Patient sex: F
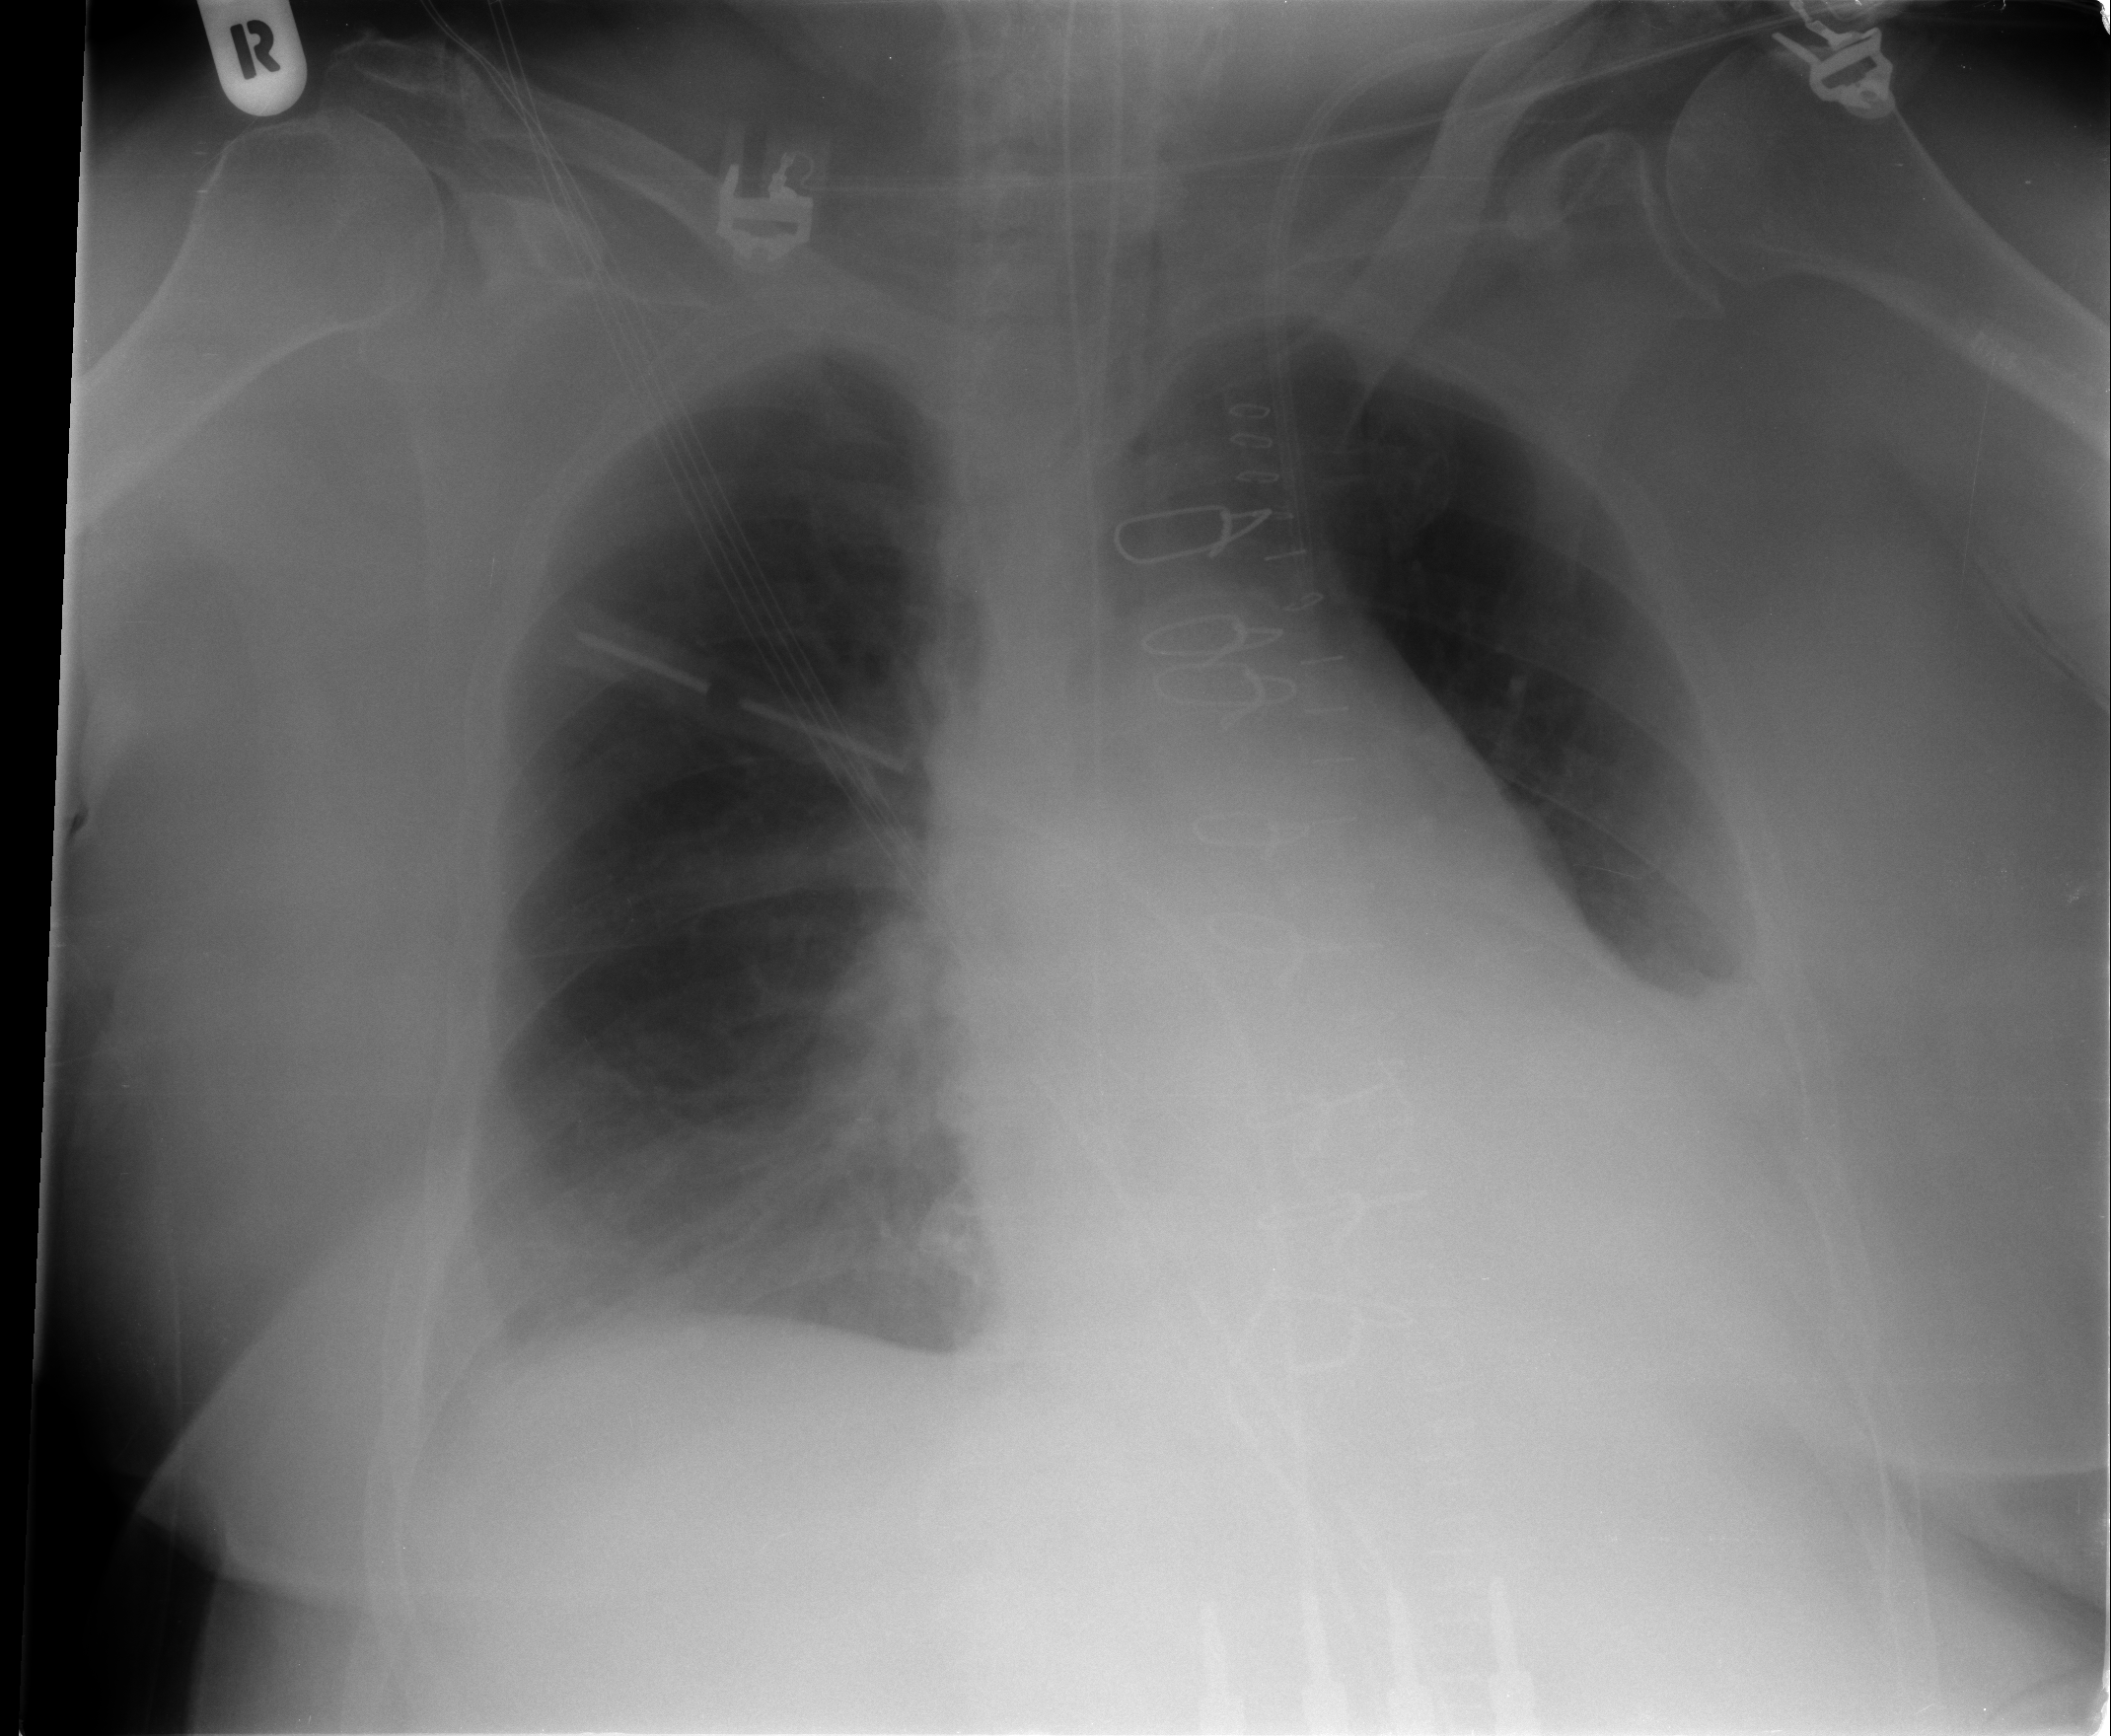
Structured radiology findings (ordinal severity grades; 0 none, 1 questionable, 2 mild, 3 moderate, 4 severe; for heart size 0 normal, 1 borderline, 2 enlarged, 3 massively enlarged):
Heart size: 2
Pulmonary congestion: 1
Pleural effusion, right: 1
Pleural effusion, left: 2
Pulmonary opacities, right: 0
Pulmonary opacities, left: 0
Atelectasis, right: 2
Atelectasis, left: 2